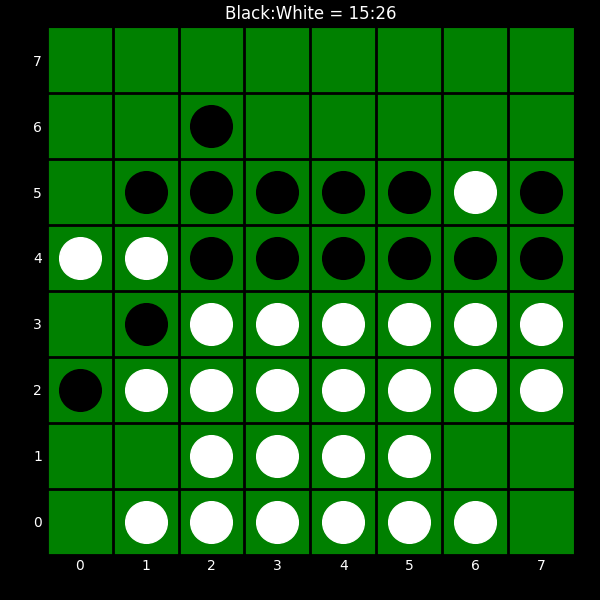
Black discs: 15
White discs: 26